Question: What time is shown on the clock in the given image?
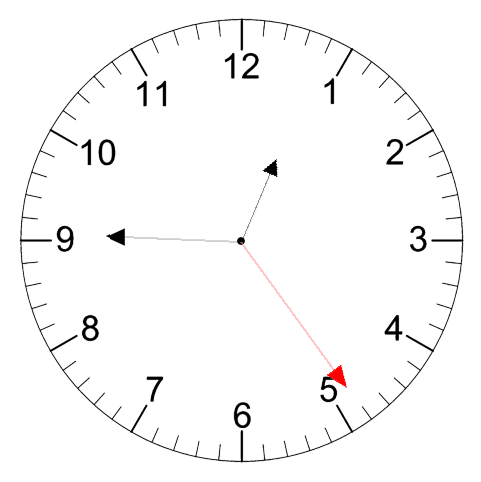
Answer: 12:45:24